Field crop: maize
Growth stage: 2
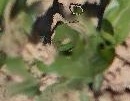
Species: maize